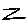
Label: zigzag